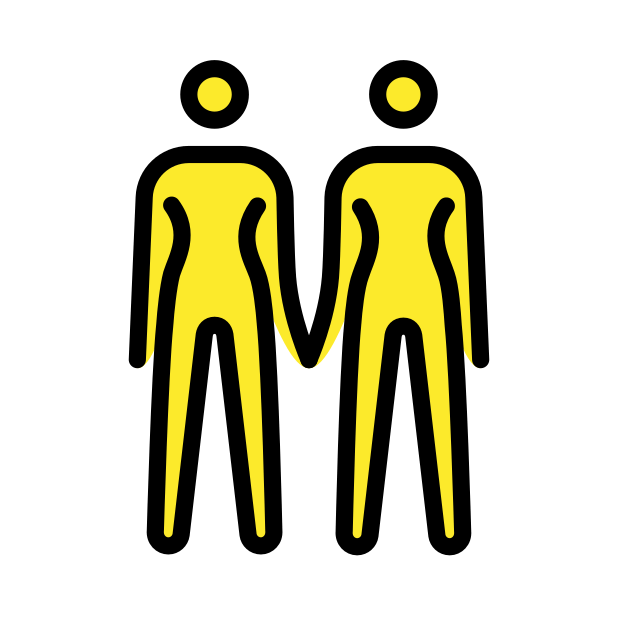
Emoji: 👭
Name: two women holding hands
Unicode: 0x1f46d